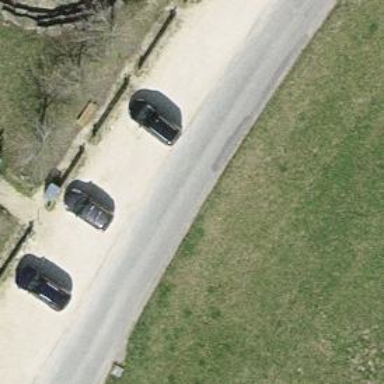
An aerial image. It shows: Street side parking area.